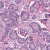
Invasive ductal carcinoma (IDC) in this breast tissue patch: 1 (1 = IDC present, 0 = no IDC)